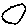
Label: circle